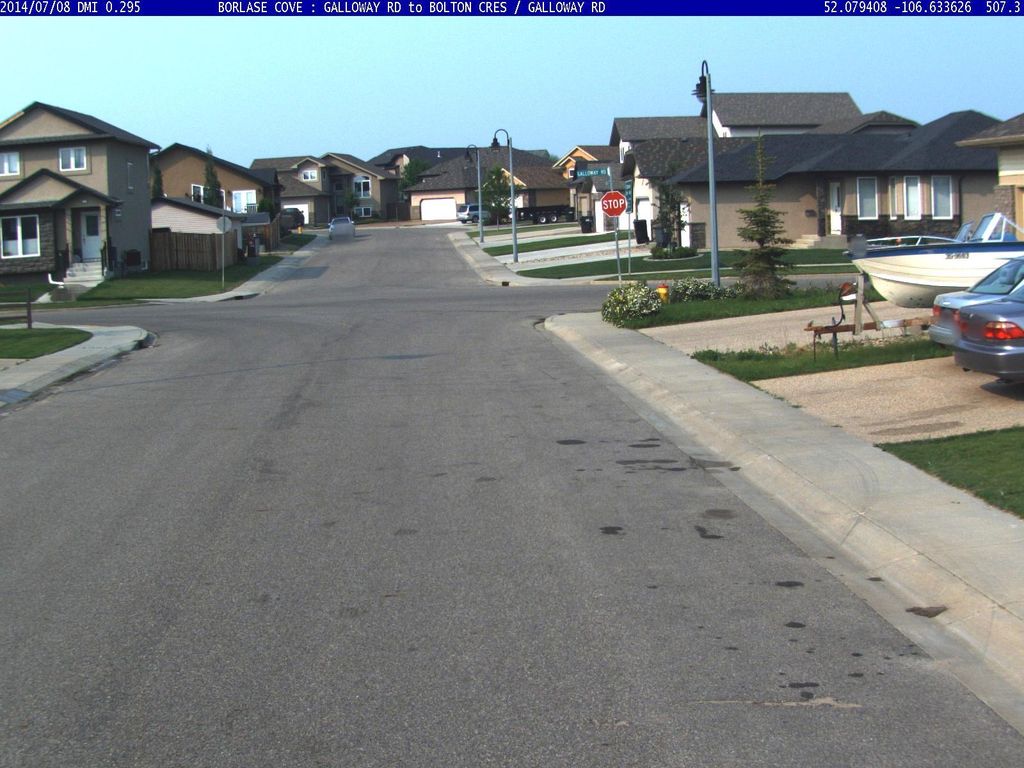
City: saskatoon